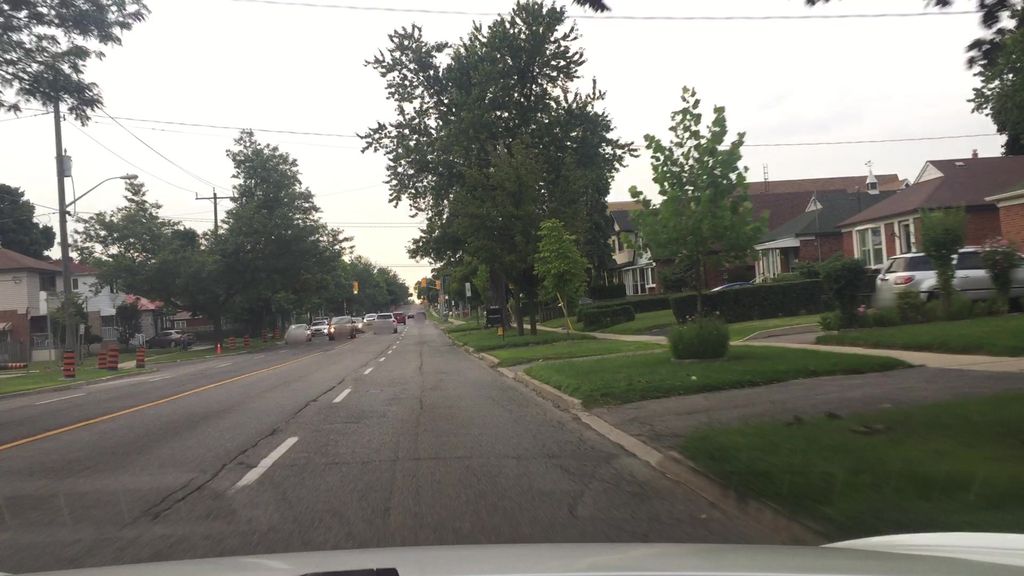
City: toronto